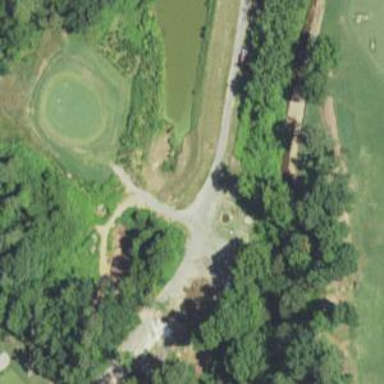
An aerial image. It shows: Path for both roads and golfers.